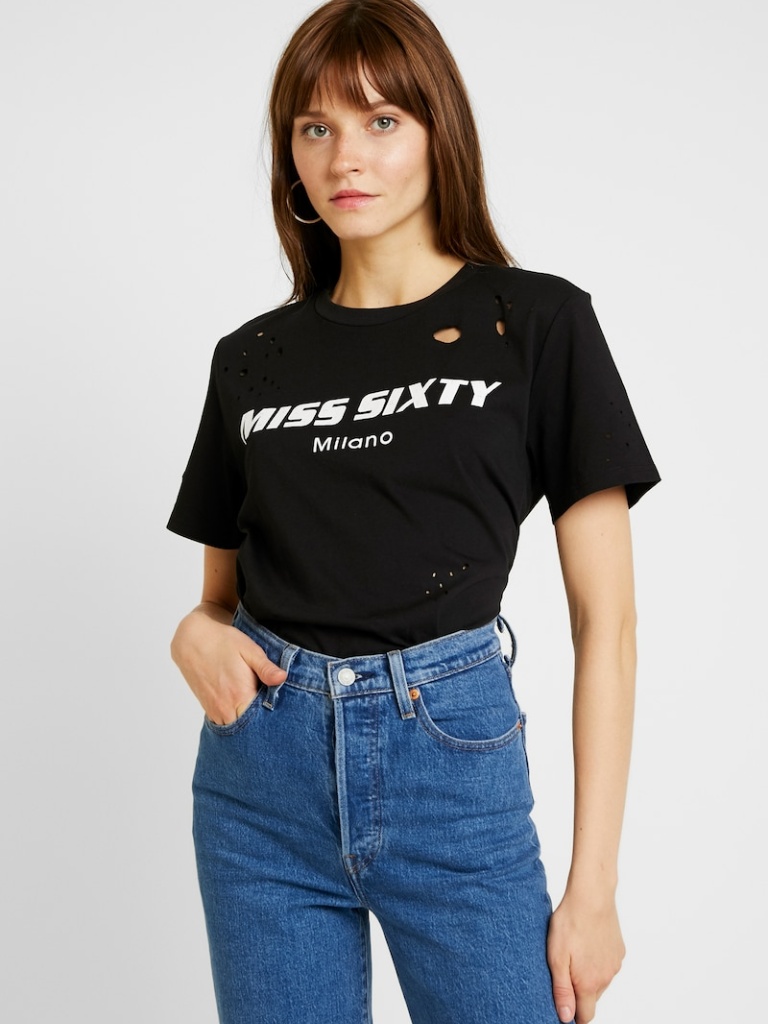
cotton tight short sleeve waist length Fully Tucked in crew t-shirt